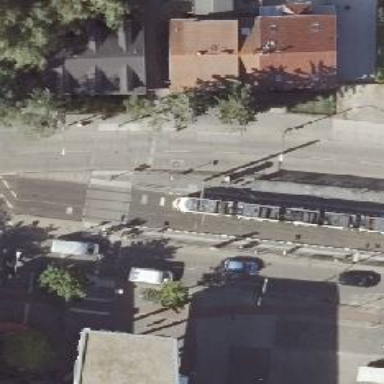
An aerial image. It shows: Tram stop.